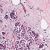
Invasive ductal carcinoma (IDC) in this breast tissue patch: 1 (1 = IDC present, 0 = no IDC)